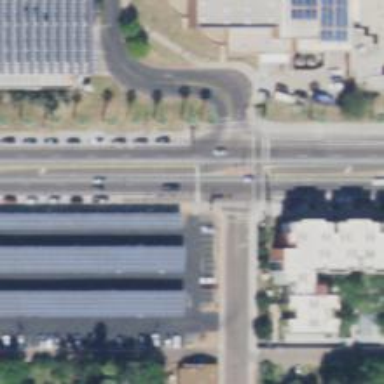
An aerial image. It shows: Solid stop line on the road.